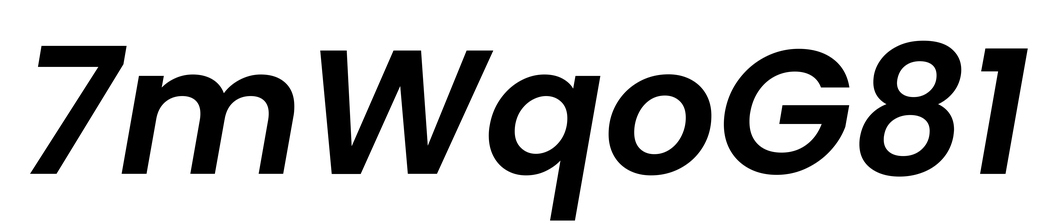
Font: Poppins-SemiBoldItalic